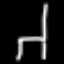
Label: chair